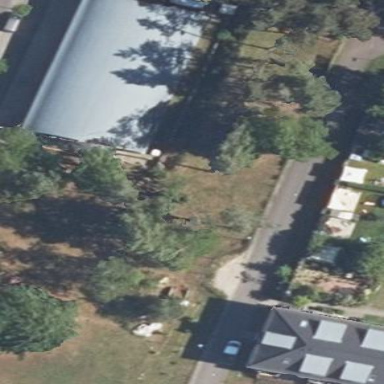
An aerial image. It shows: Grey building with round grey roof.